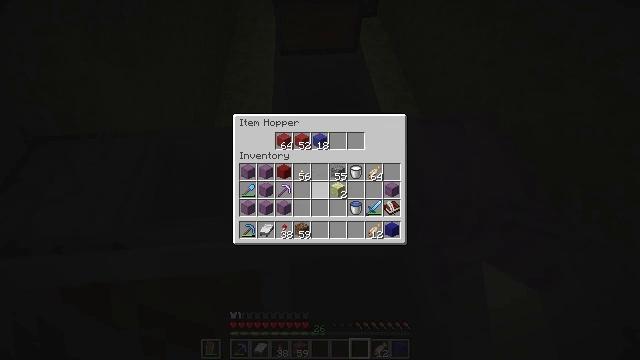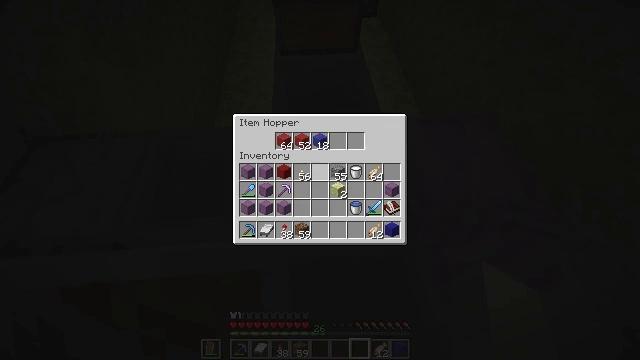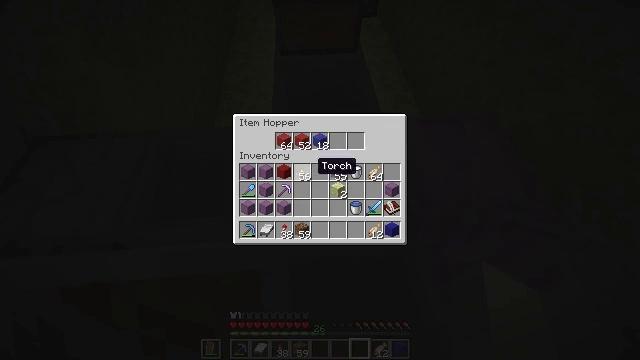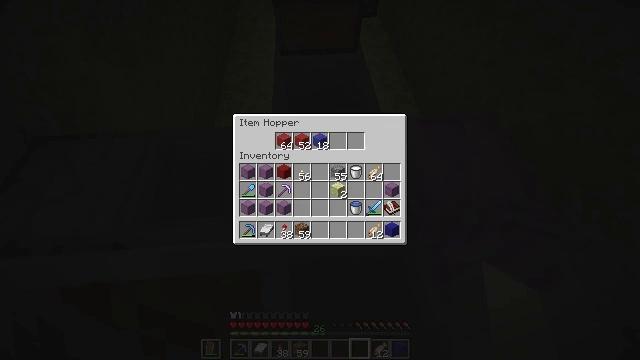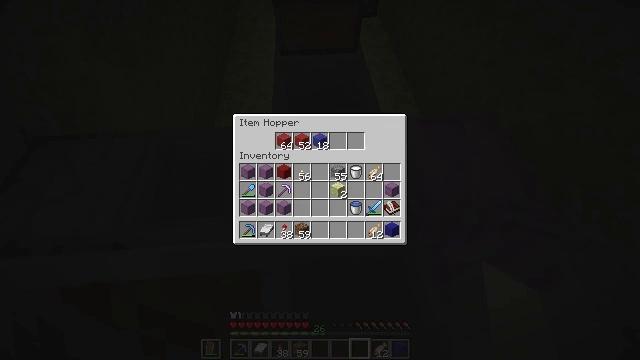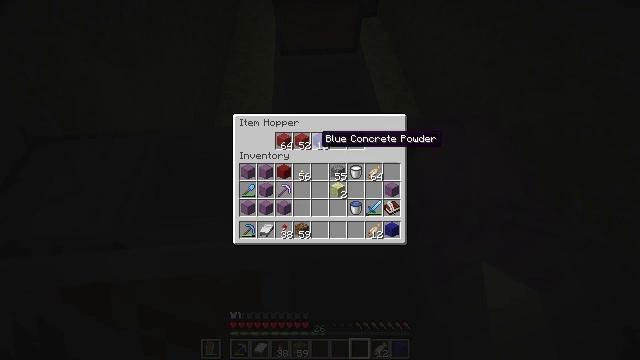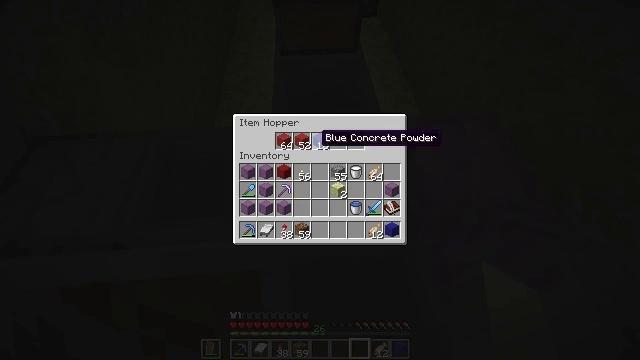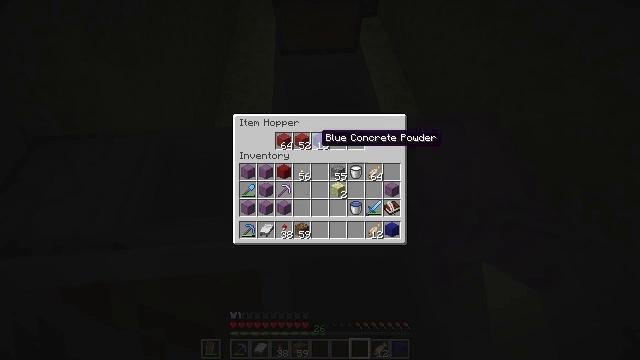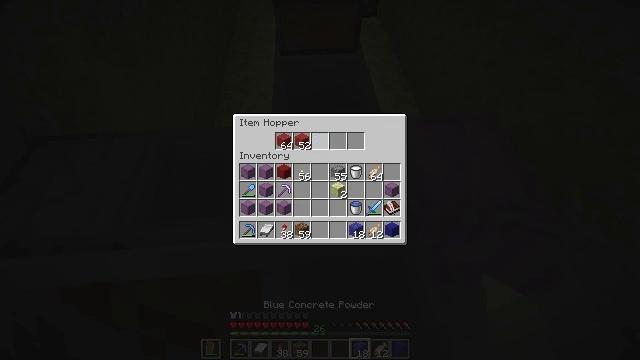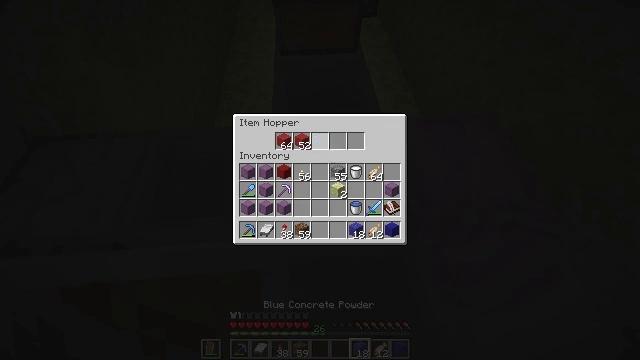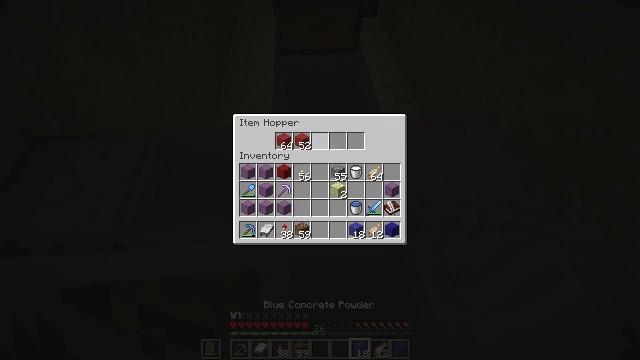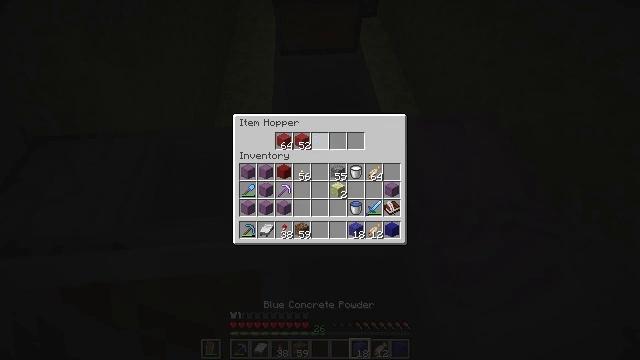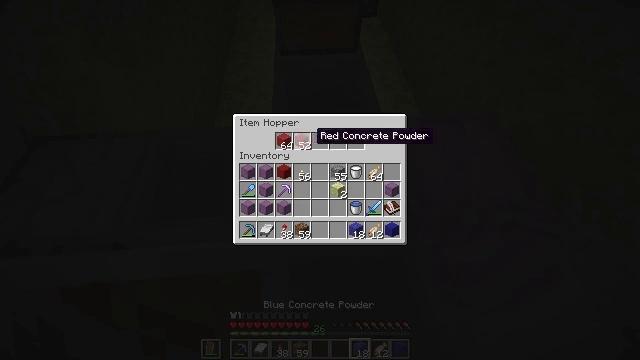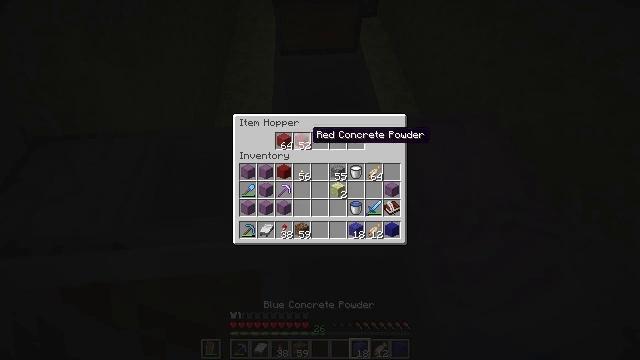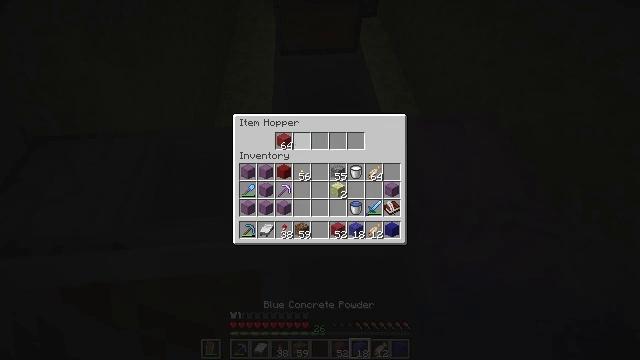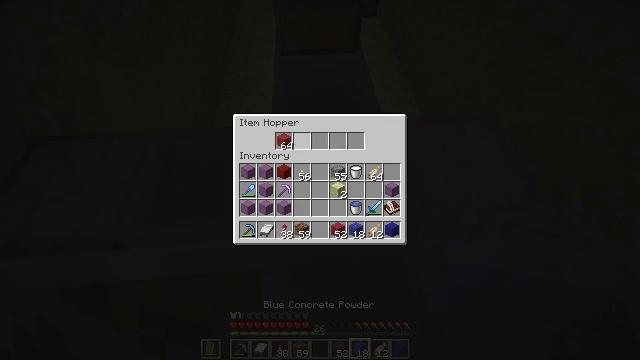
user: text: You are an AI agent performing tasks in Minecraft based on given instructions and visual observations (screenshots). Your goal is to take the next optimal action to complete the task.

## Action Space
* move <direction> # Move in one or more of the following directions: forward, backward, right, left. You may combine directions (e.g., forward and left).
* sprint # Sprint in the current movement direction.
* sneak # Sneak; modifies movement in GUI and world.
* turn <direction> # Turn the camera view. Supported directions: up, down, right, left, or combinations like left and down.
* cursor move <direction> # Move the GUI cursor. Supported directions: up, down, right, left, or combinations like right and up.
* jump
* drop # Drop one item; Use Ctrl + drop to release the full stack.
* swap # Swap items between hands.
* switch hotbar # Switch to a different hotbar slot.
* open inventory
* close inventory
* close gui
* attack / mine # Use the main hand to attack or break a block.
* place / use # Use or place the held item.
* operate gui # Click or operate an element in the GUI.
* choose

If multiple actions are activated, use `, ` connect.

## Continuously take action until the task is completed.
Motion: motion action
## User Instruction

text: Gather the shulker box for storage.
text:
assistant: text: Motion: no_op
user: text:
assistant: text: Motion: no_op
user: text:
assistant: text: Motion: cursor move up
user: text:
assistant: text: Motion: sneak, cursor move up
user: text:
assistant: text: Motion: sneak
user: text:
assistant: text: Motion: sneak
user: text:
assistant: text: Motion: sneak
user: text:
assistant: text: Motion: sneak, choose
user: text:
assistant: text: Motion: sneak, choose
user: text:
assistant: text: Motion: sneak
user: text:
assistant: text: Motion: sneak
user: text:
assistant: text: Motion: sneak
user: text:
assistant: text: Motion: sneak
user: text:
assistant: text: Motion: sneak, choose
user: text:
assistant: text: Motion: sneak, choose
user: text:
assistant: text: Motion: sneak, choose
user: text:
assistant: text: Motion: sneak, cursor move left
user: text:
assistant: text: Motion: sneak
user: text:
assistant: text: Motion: sneak, choose
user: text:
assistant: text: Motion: sneak, choose
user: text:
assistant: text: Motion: sneak, choose
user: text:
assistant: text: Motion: sneak
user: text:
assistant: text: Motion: sneak
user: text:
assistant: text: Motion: sneak
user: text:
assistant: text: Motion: sneak
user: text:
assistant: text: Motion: close gui
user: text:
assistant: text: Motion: turn left, open inventory
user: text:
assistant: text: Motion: turn left
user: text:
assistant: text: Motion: turn left
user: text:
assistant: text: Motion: use / place